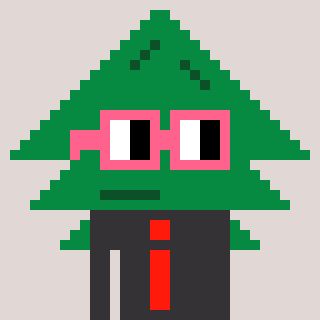
a pixel art character with square pink glasses, a fir-shaped head and a grayscale-colored body on a warm background